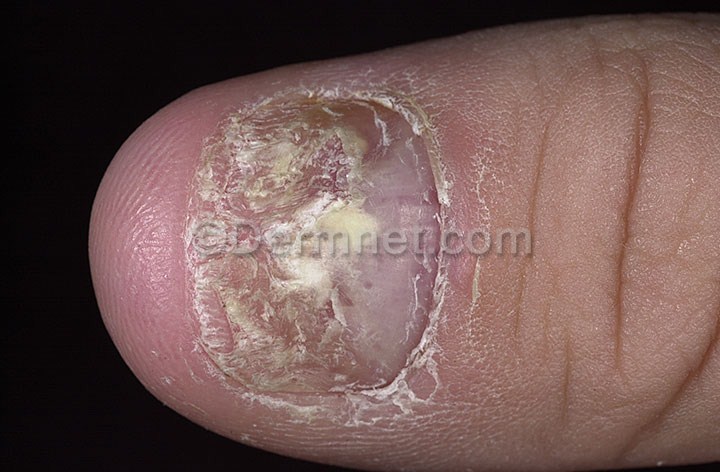
Disease: Nail Fungus and other Nail Disease